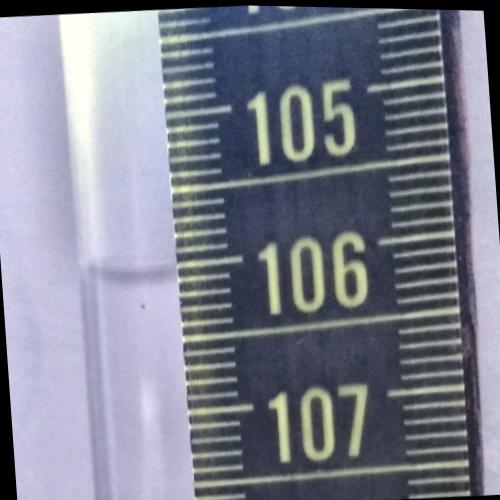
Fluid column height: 106.0 cm